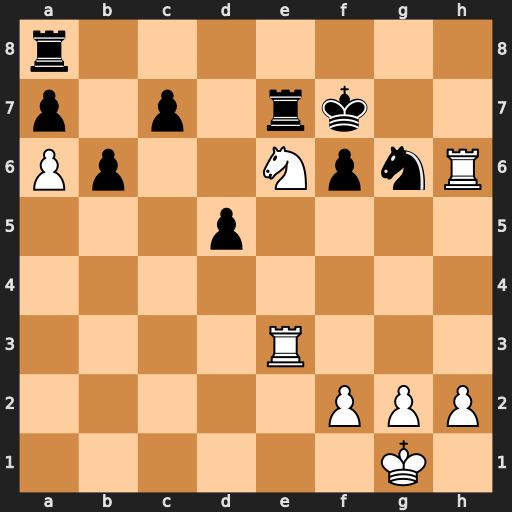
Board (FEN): r7/p1p1rk2/Pp2NpnR/3p4/8/4R3/5PPP/6K1
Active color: w
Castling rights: -
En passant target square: -
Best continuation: Rh7+ Kg8 Rxe7 Nxe7 Nxc7 Rd8 Rxe7